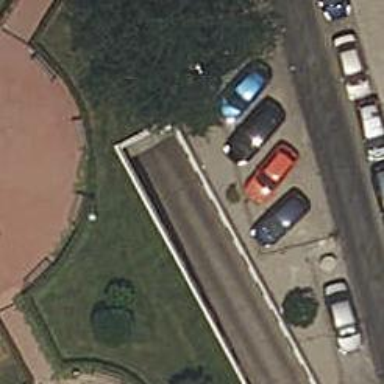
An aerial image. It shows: Parking entrance.